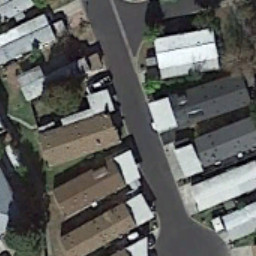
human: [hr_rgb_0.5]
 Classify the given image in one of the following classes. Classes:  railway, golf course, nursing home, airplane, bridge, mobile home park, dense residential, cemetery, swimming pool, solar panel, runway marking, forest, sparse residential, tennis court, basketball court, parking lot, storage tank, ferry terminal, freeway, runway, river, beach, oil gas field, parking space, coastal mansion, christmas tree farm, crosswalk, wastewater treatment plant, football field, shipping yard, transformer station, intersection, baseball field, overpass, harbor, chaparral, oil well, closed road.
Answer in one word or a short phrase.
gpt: mobile home park